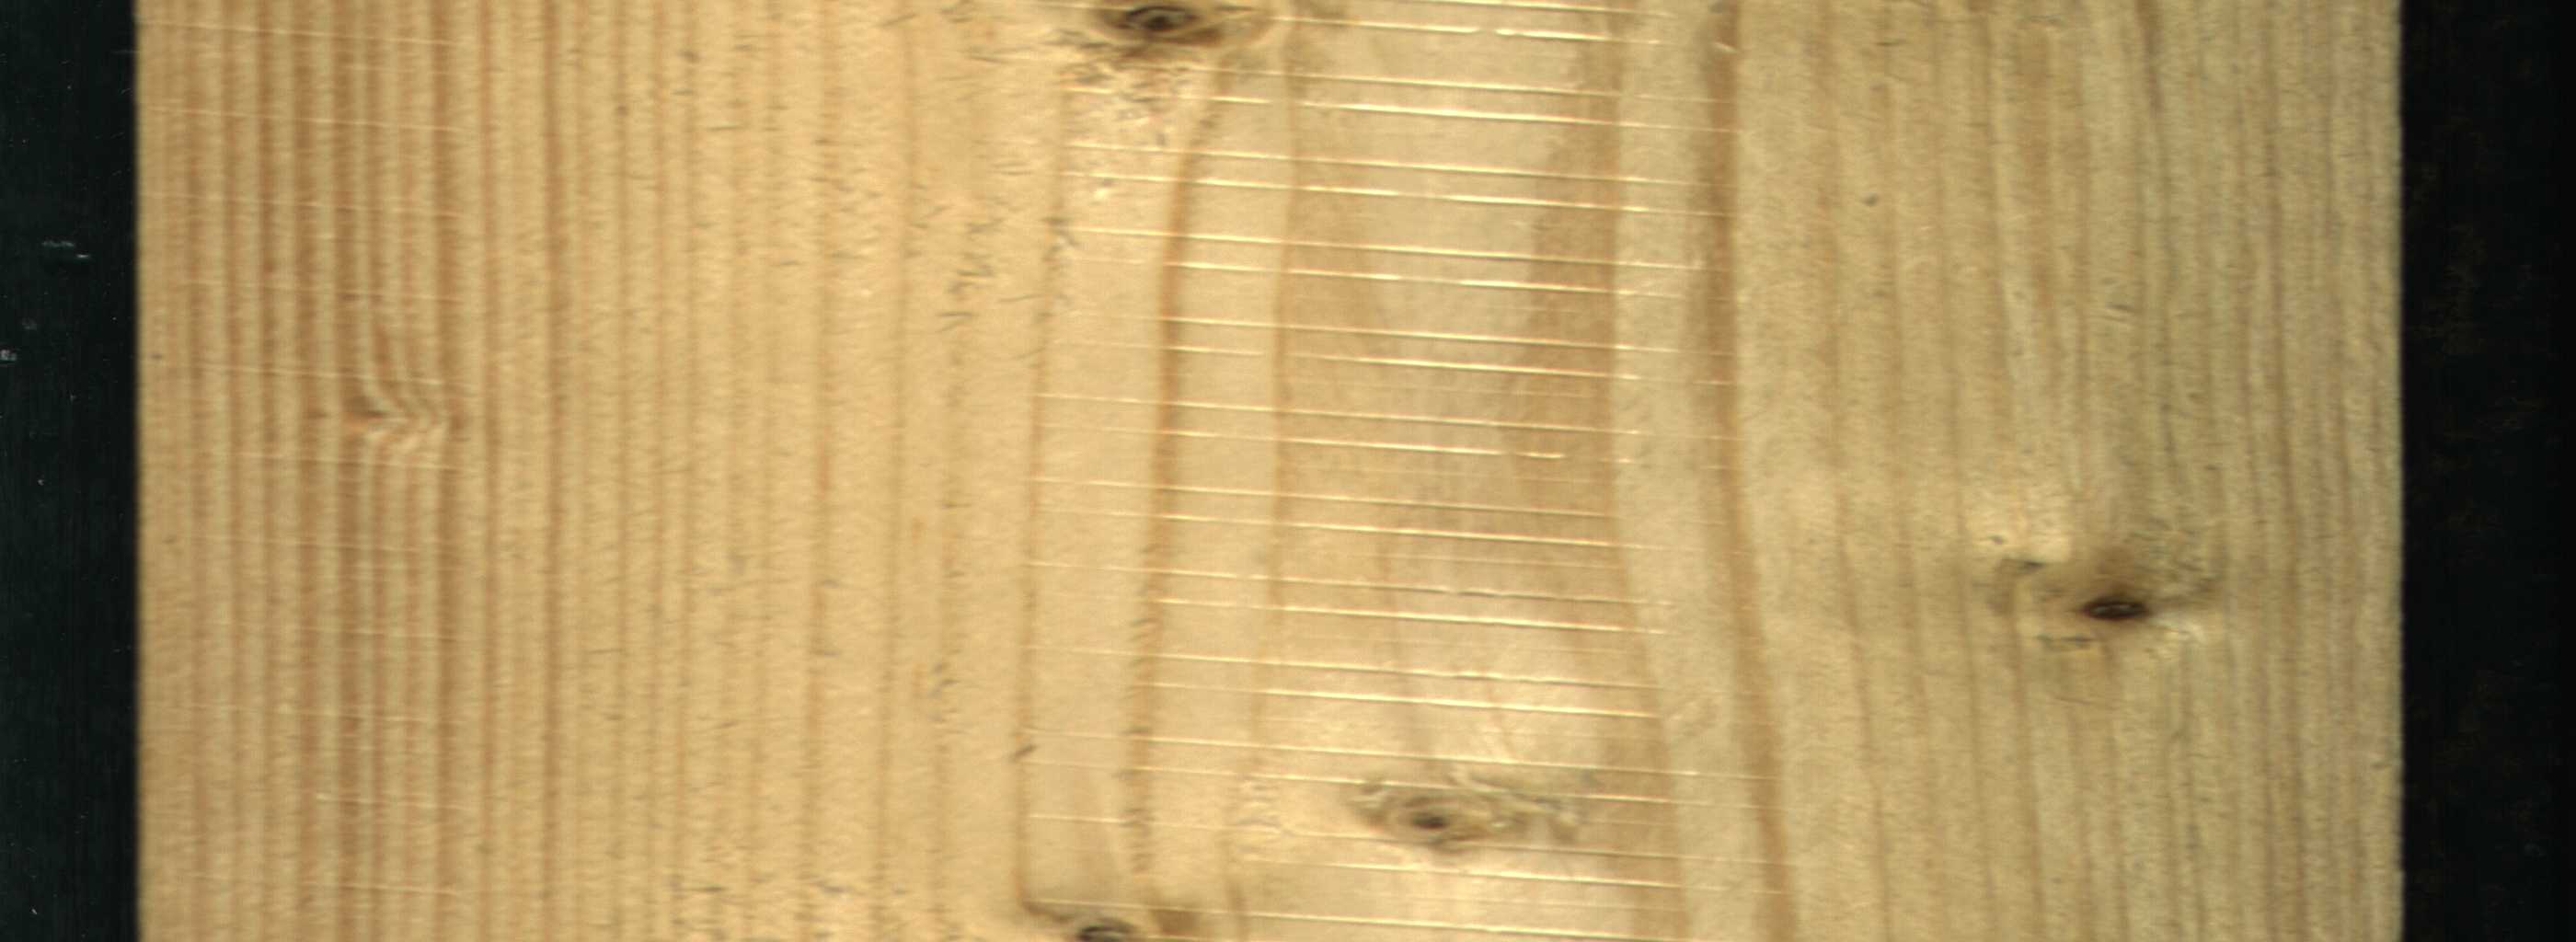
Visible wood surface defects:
Dead_Knot
Live_Knot
Live_Knot
Live_Knot